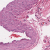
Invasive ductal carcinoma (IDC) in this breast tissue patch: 0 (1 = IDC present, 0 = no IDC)